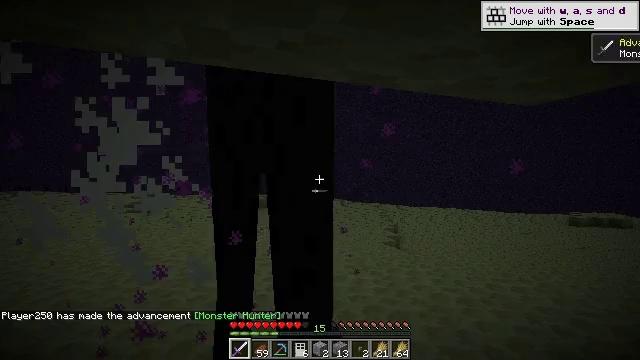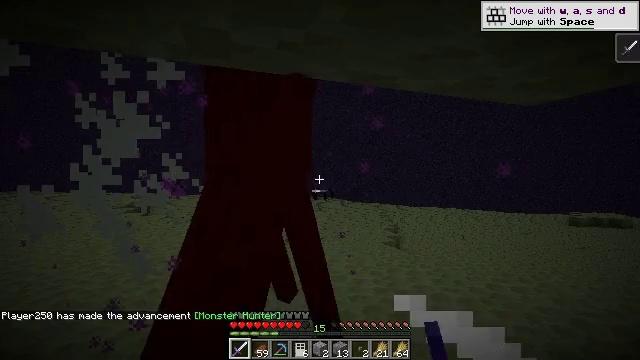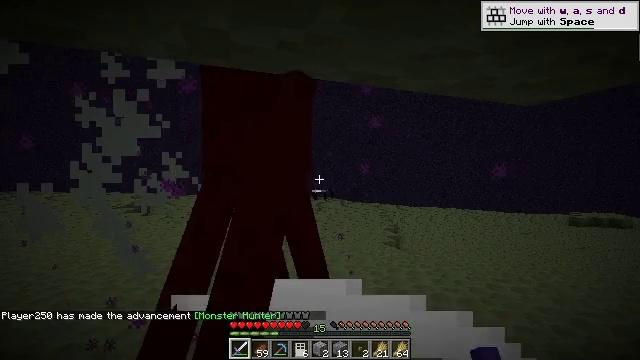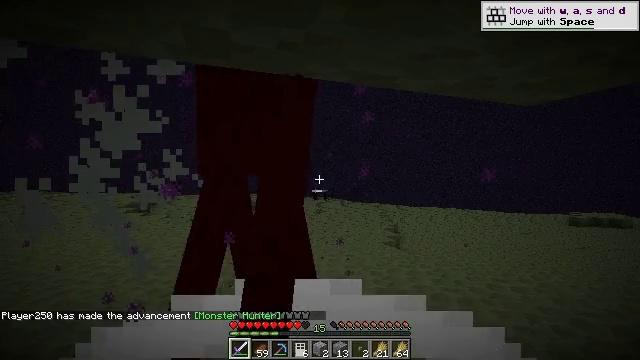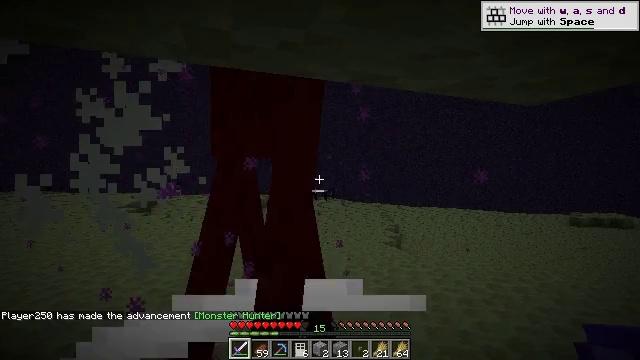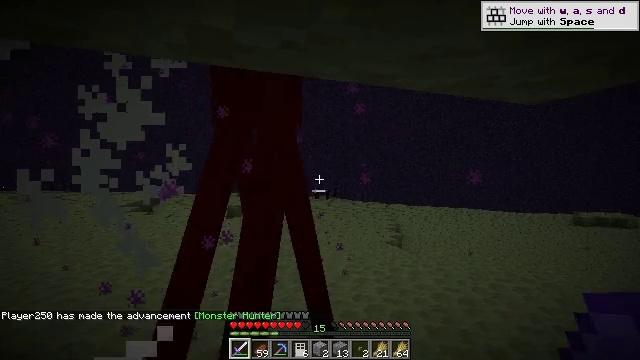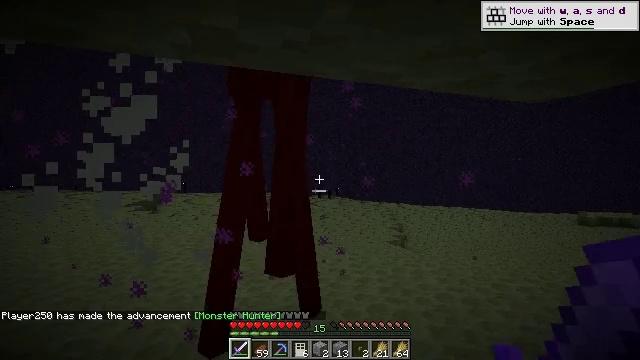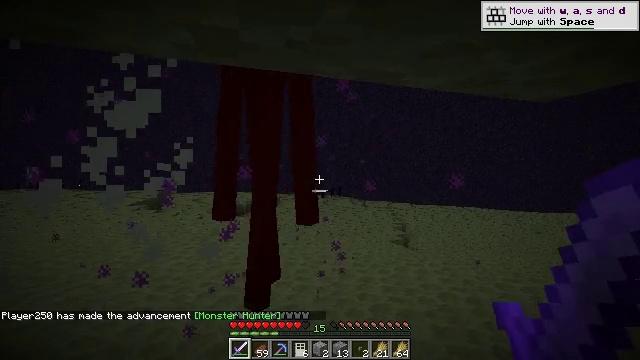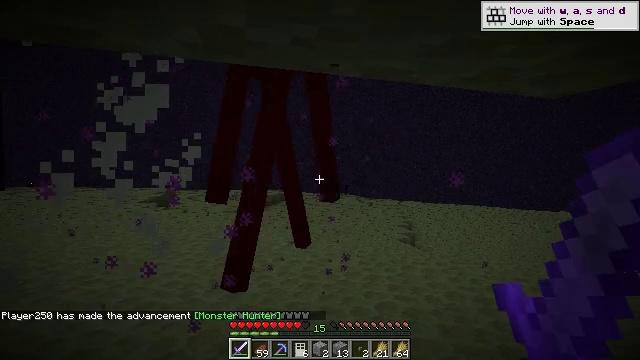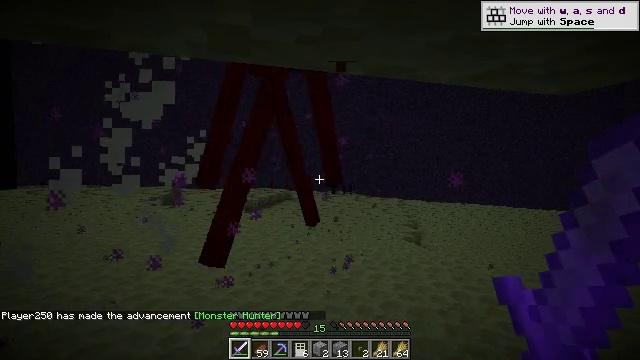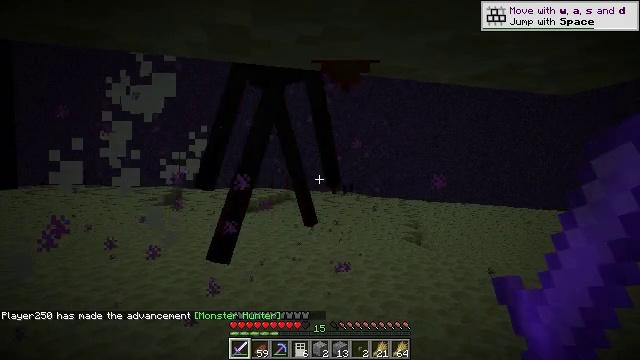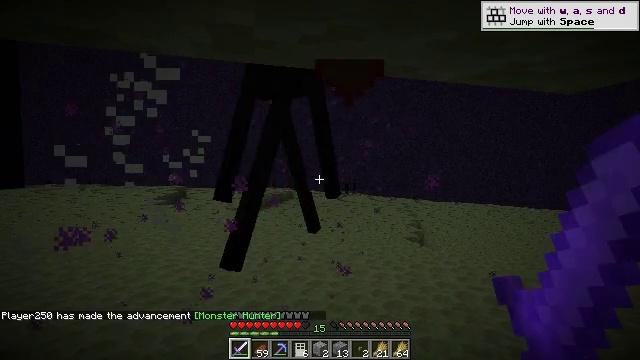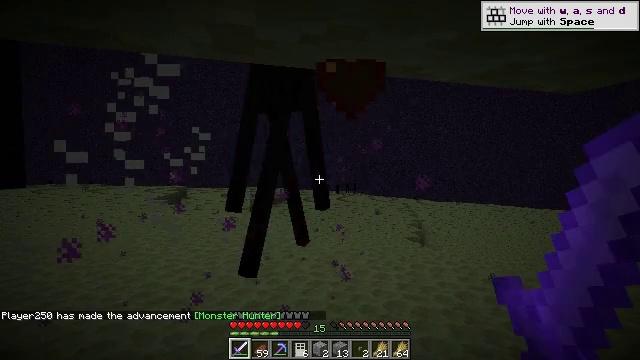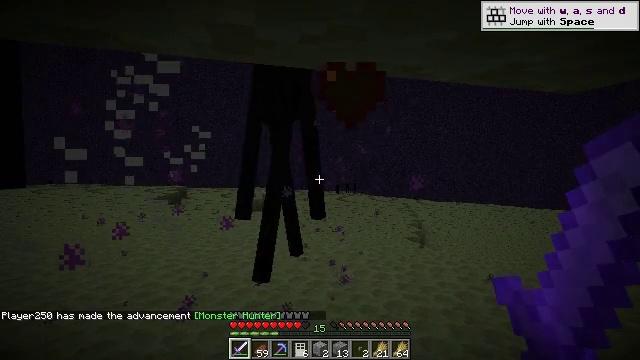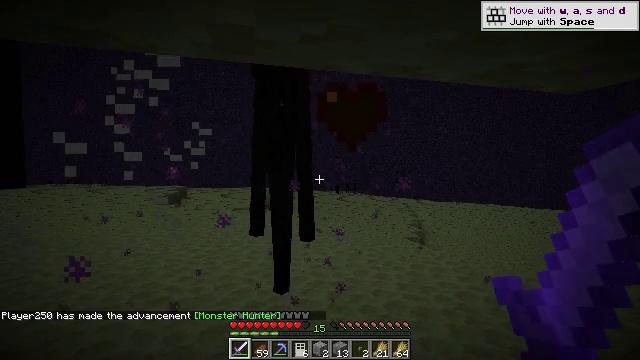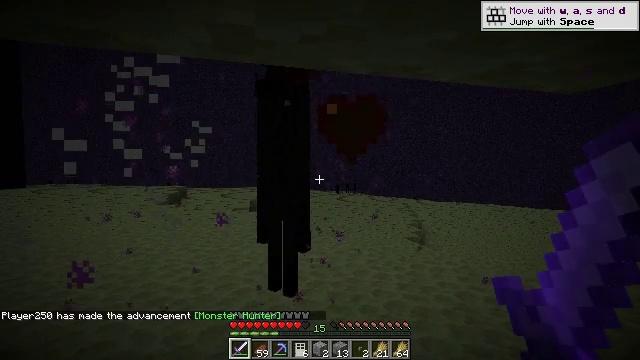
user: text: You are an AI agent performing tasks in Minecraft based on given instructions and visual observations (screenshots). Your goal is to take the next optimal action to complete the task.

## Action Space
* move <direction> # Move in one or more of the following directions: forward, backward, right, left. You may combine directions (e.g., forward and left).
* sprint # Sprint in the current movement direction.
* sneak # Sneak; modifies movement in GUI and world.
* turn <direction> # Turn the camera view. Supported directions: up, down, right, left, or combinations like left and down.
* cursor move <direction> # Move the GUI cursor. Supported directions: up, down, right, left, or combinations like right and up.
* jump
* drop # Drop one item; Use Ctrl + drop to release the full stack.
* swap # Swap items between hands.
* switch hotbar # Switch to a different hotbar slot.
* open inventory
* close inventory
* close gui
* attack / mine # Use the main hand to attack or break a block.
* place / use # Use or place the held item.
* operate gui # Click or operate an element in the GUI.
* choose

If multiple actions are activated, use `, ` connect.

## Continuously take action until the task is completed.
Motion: motion action
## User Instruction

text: Combat the enderman.
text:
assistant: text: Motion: no_op
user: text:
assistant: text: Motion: no_op
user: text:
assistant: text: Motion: no_op
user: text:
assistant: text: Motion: no_op
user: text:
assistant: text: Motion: no_op
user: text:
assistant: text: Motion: no_op
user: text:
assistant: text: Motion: no_op
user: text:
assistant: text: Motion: turn left
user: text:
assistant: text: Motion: turn left
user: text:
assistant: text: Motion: no_op
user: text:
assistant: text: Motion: no_op
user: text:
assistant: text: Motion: no_op
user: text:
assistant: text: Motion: no_op
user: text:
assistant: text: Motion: no_op
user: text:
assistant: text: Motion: no_op
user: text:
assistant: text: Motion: no_op
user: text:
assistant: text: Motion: turn left
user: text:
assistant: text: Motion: turn left
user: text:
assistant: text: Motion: no_op
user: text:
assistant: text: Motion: no_op
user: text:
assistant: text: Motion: no_op
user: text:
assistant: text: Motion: no_op
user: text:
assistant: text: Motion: no_op
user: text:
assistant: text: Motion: no_op
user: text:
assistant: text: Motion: attack / mine
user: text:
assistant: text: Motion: attack / mine
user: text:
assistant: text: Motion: attack / mine
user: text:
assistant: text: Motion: attack / mine
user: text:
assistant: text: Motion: no_op
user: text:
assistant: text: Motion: no_op